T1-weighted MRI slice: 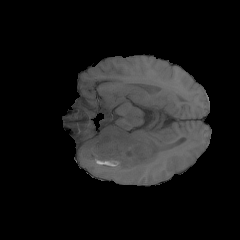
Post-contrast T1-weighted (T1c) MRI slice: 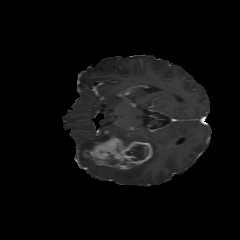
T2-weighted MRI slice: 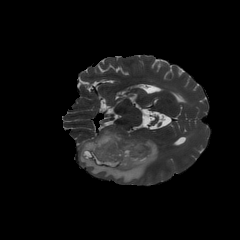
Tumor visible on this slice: yes